Field crop: tomato
Growth stage: 1
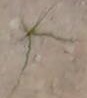
Species: cyperus